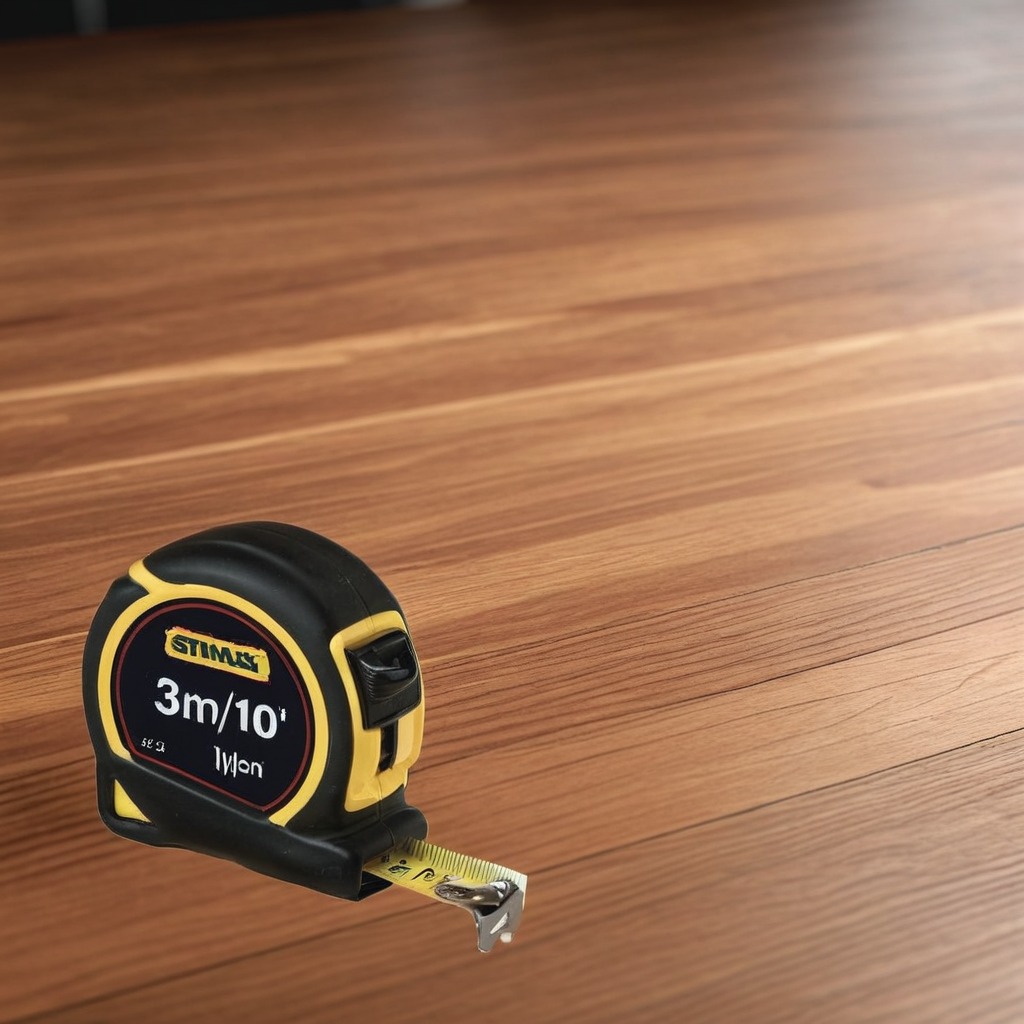
A measuring tape is lying on a wooden table in a carpentry studio.